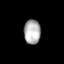
Tissue: lung
Cell type: Endothelial cells
Senescence score: 0.6188
Nuclear area (px): 396
Mean DAPI intensity: 176.255